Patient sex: M
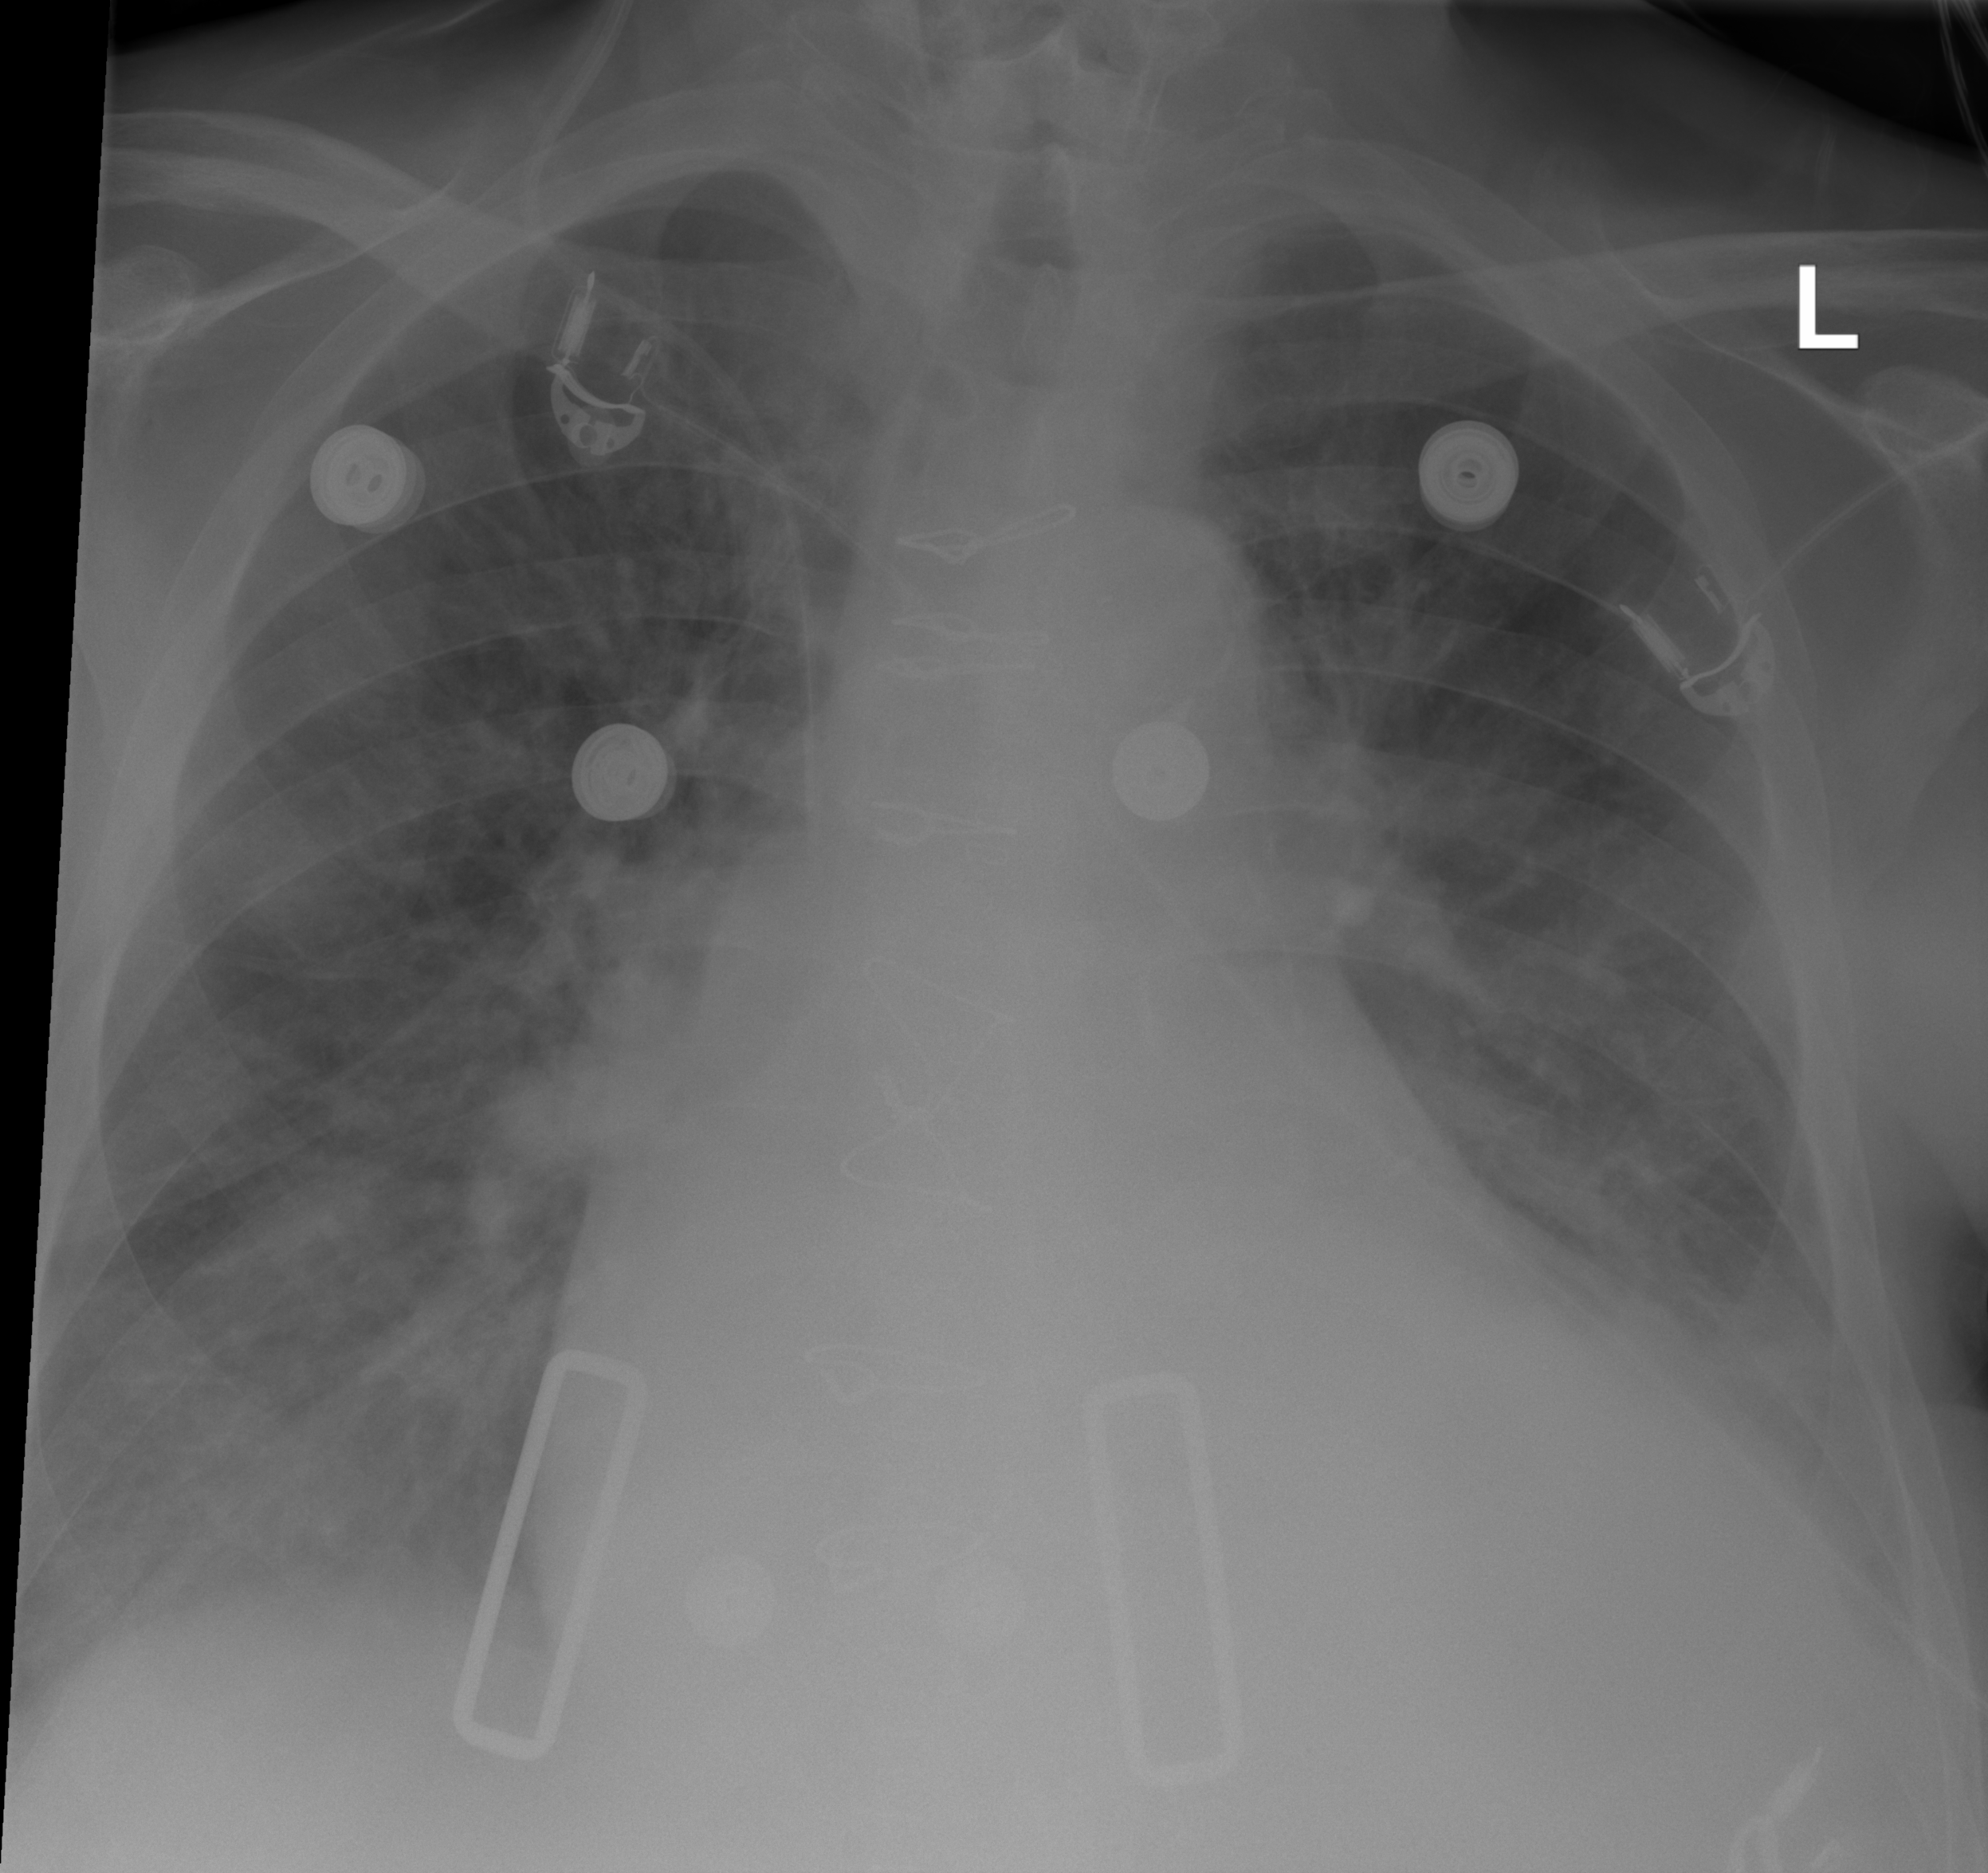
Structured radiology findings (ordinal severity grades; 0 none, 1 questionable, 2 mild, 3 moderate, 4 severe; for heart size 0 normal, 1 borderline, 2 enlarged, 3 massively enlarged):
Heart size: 3
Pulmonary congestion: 2
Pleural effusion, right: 0
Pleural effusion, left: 2
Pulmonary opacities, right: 2
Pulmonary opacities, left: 2
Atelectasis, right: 0
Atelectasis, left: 0